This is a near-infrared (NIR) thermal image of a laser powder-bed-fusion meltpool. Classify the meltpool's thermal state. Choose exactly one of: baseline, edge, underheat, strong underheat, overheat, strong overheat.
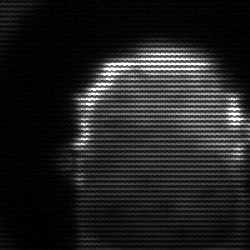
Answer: baseline